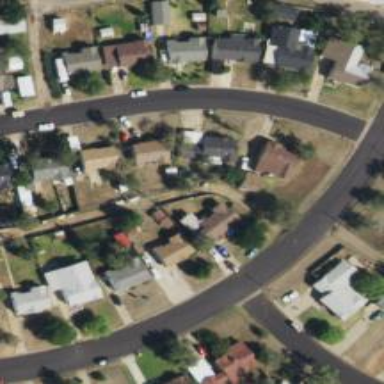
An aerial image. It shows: Alley classified as service road.